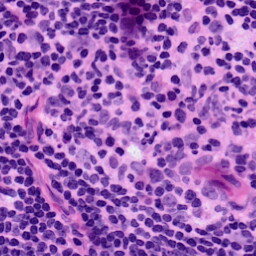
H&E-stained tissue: LymphNode